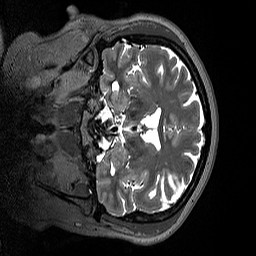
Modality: T2w
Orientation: coronal
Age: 42
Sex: female
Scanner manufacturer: siemens
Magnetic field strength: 3 T
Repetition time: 3.2 s
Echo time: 0.412 s